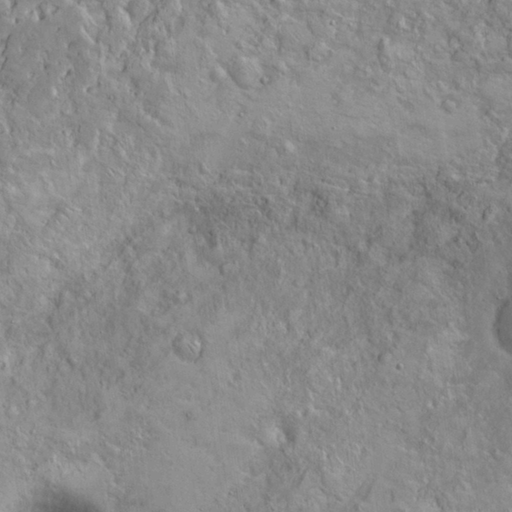
Objects detected: cone